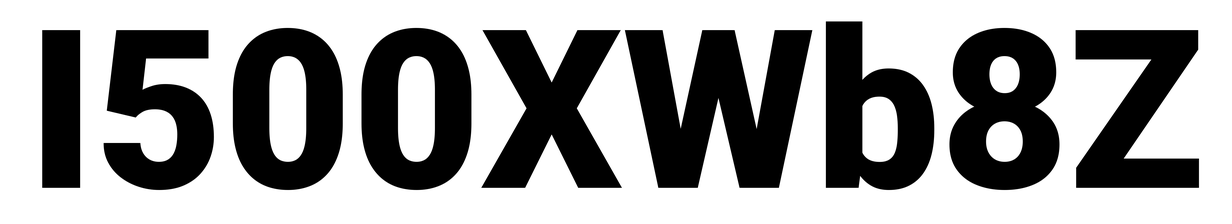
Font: Roboto_Black